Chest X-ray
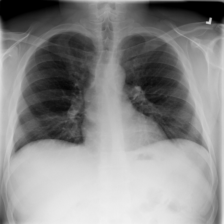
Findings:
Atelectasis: negative
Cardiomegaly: negative
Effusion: negative
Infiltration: negative
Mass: negative
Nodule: negative
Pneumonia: negative
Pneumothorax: negative
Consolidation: negative
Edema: negative
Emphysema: negative
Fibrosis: negative
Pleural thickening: negative
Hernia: negative